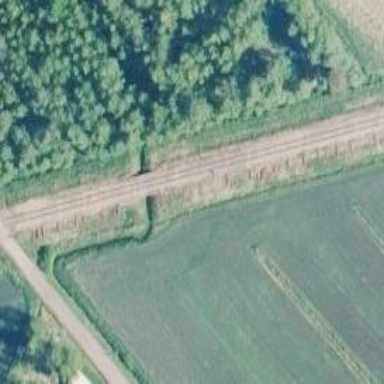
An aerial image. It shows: Railway track classified as Class A.